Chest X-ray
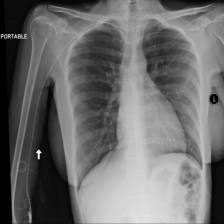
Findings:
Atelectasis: negative
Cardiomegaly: negative
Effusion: negative
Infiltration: negative
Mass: negative
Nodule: negative
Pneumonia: negative
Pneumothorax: negative
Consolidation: negative
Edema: negative
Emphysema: negative
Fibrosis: negative
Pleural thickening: negative
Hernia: negative